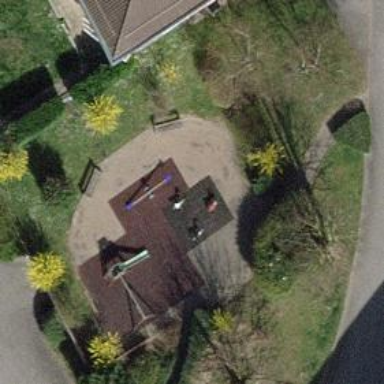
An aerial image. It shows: Playground area for leisure land.